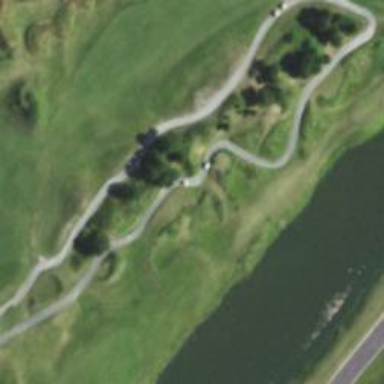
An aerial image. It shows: Service road designated as golf cart path.